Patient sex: F
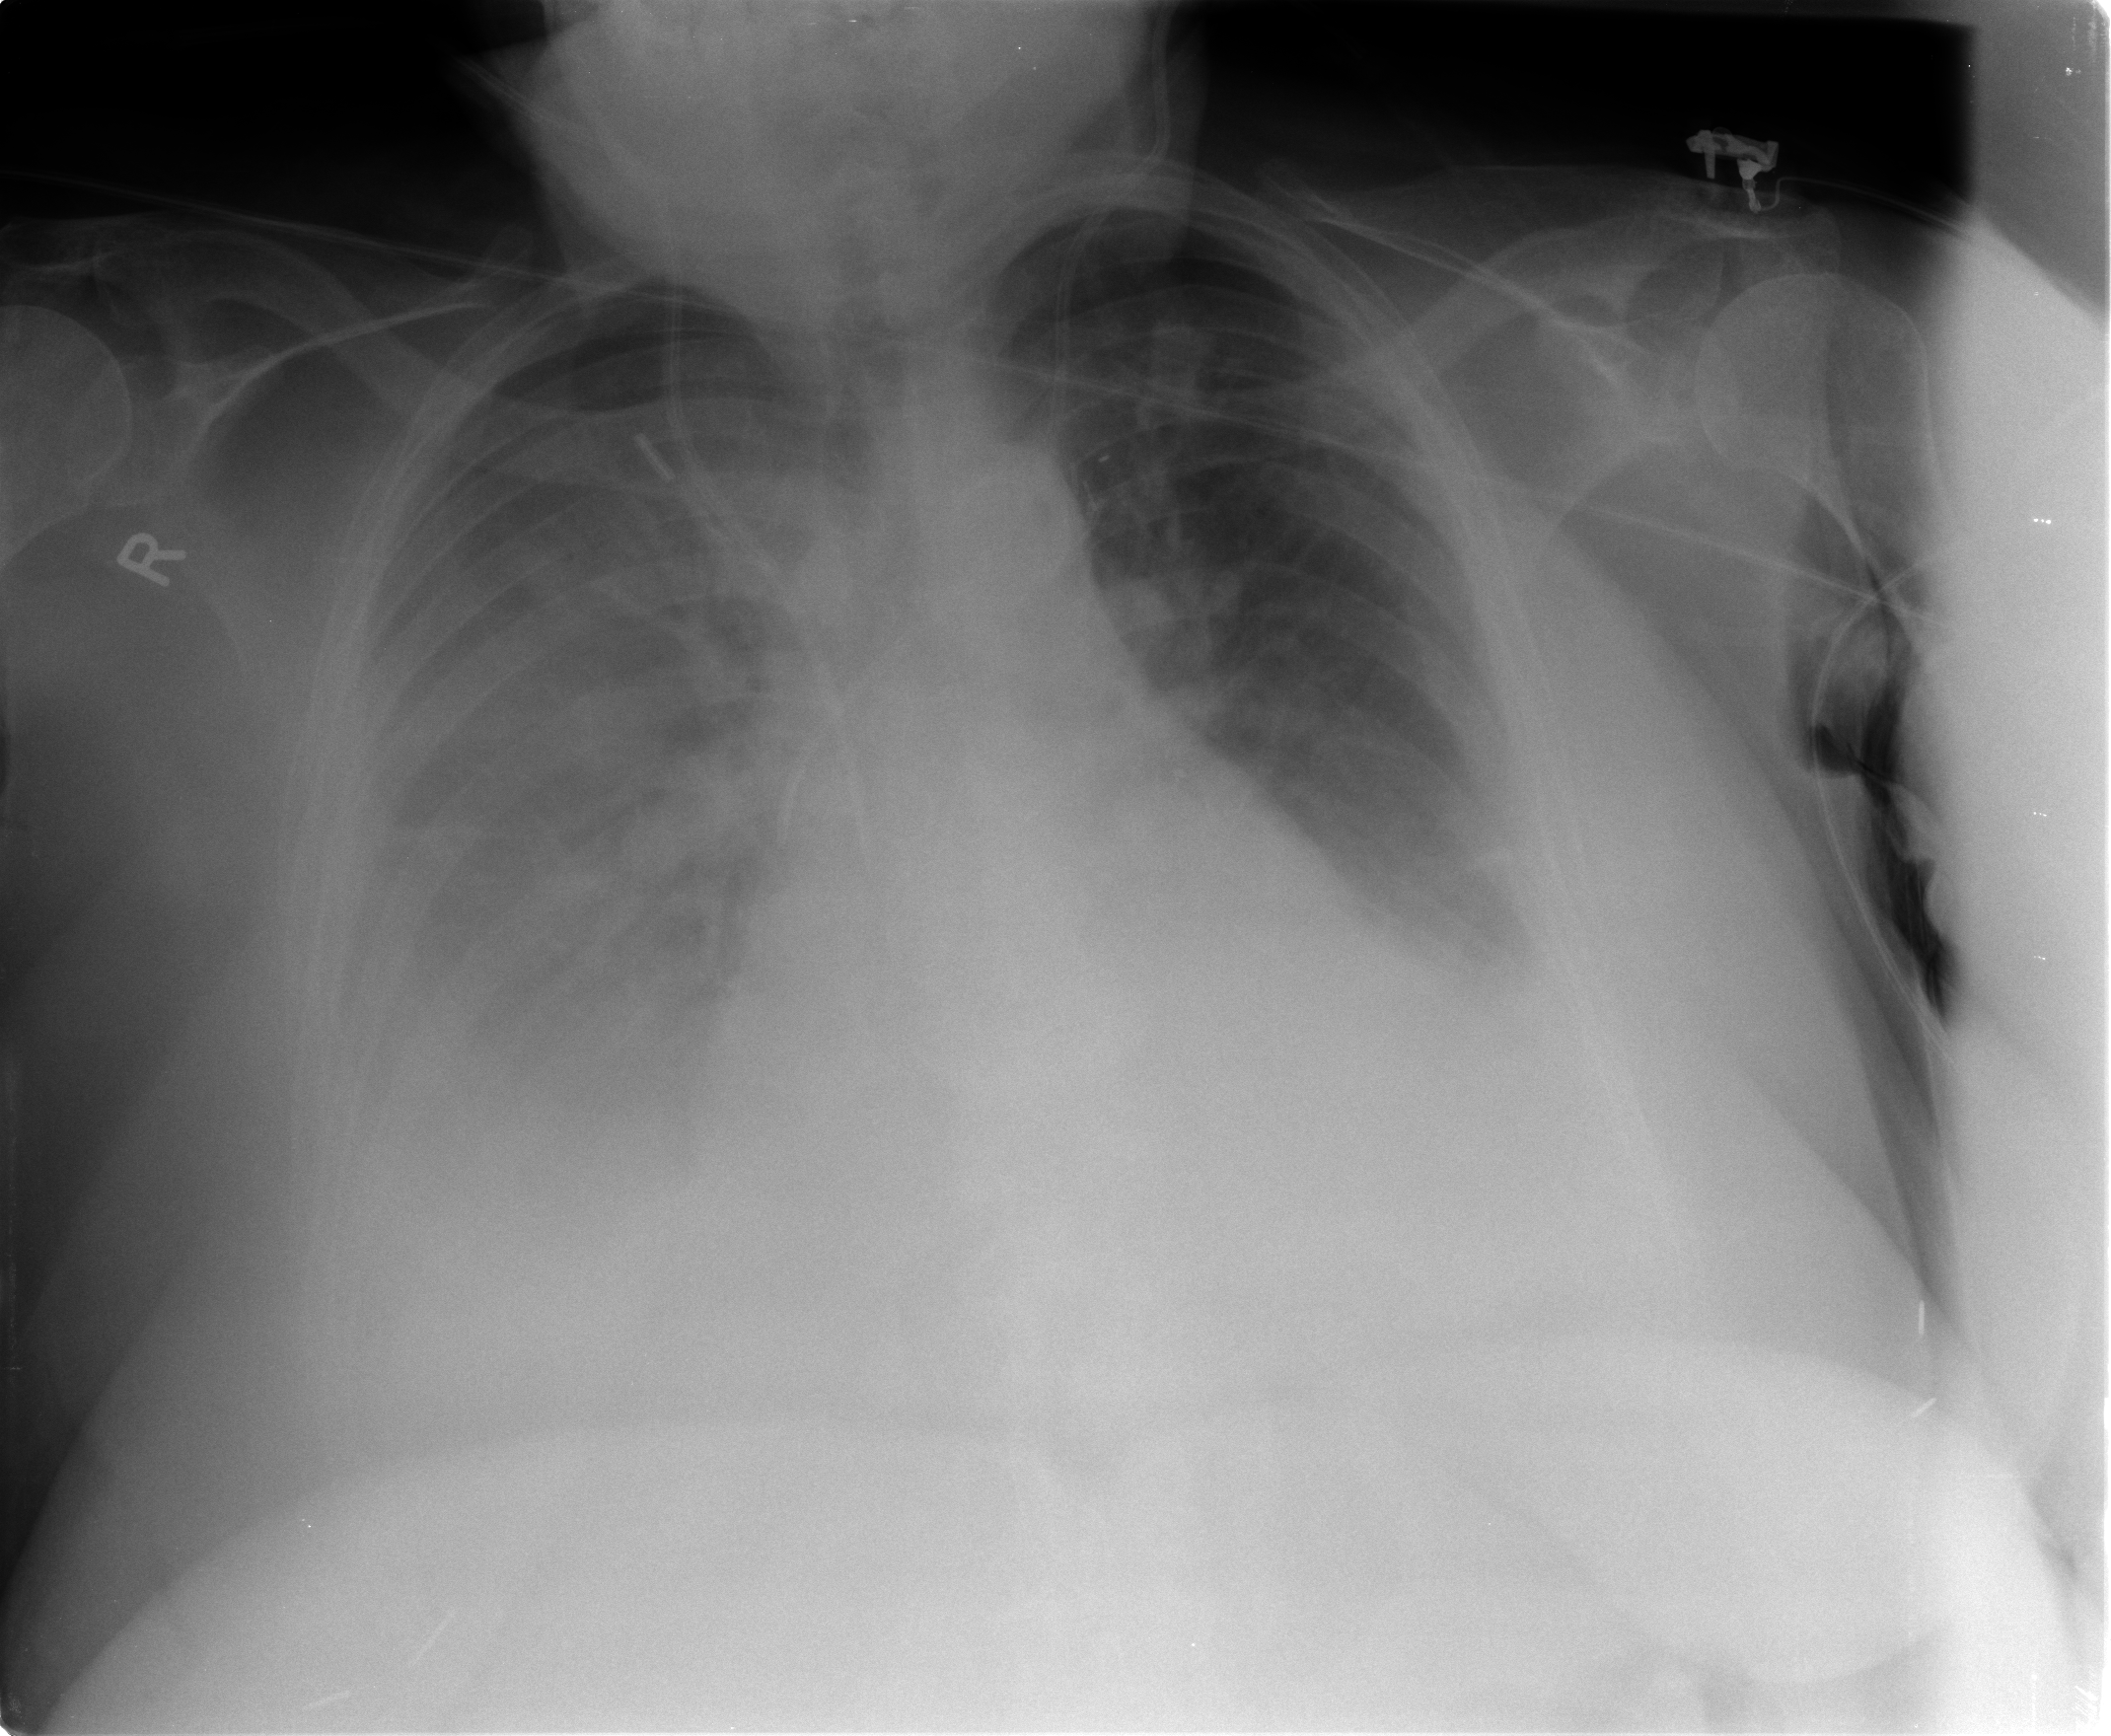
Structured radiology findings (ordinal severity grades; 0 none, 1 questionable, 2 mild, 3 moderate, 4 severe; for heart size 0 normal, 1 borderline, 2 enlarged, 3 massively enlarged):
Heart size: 2
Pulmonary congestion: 2
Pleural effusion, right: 3
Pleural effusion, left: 2
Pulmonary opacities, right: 2
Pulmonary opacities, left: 0
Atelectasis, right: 2
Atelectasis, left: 2